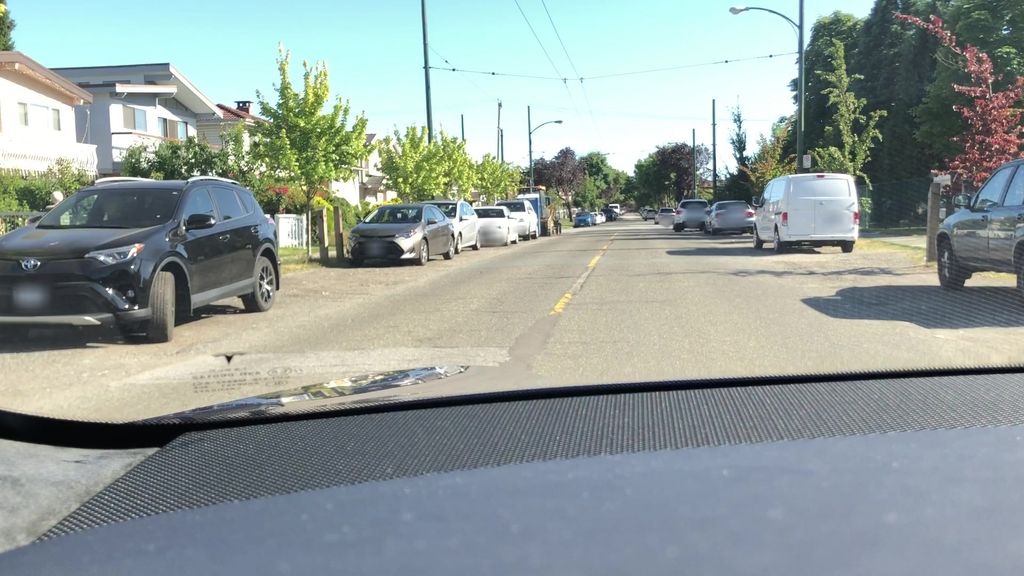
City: vancouver